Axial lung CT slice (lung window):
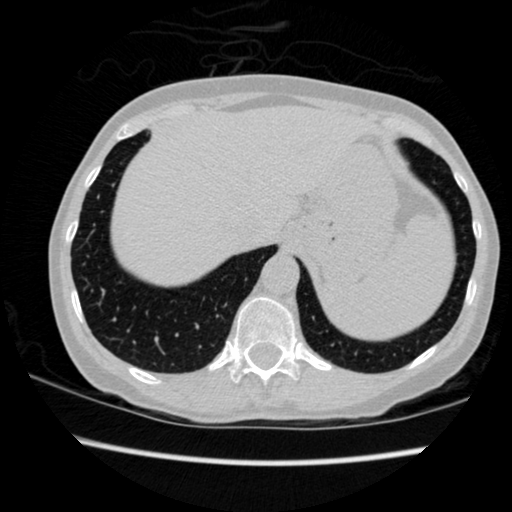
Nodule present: no